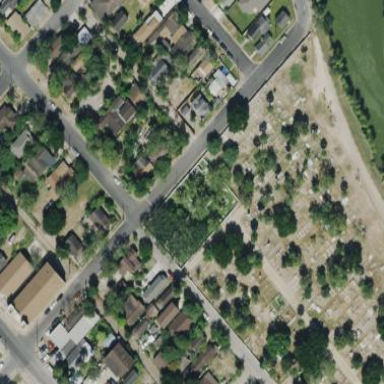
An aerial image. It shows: Cemetery.